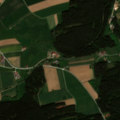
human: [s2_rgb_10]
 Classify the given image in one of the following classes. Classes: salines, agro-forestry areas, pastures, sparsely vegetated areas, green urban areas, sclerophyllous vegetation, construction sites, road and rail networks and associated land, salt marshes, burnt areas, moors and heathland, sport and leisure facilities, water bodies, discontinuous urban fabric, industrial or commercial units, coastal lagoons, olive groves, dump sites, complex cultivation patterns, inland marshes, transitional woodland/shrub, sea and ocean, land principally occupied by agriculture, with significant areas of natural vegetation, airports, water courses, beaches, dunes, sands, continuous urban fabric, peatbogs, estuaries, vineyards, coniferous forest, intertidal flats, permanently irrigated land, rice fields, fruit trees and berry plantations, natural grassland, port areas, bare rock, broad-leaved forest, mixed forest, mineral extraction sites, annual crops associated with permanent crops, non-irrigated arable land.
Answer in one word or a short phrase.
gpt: non-irrigated arable land, complex cultivation patterns, coniferous forest